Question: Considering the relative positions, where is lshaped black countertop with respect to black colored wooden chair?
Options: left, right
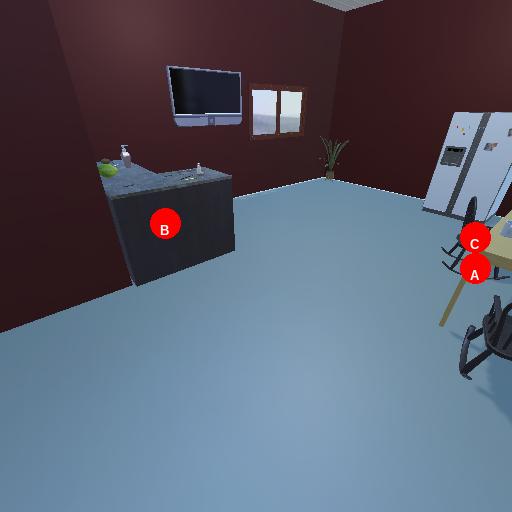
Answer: left